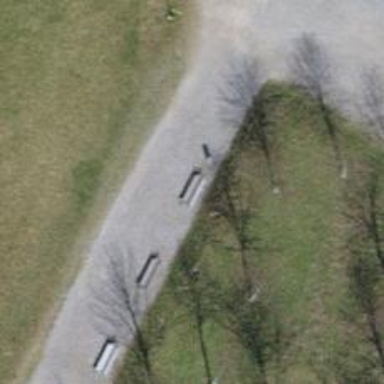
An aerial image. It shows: Brown bench.